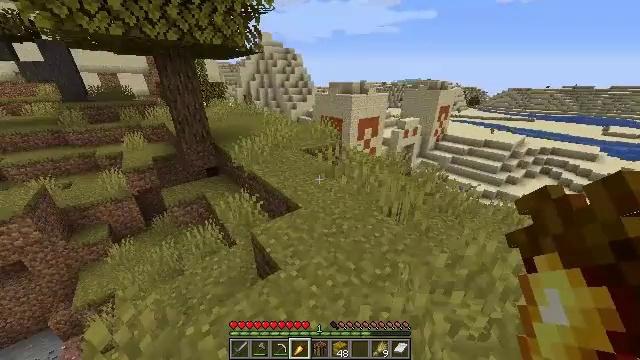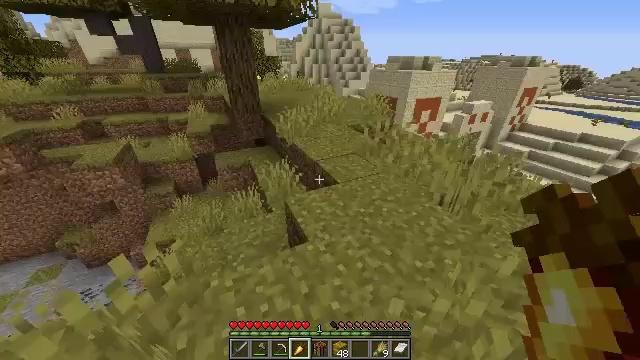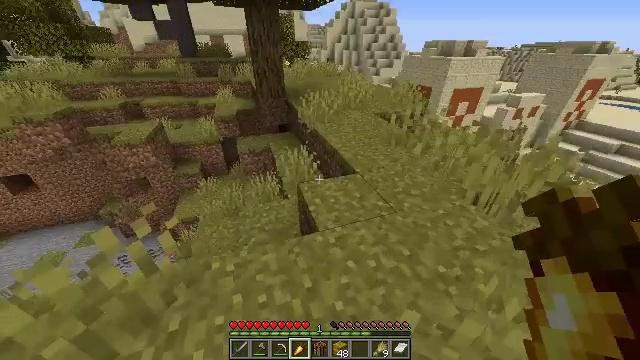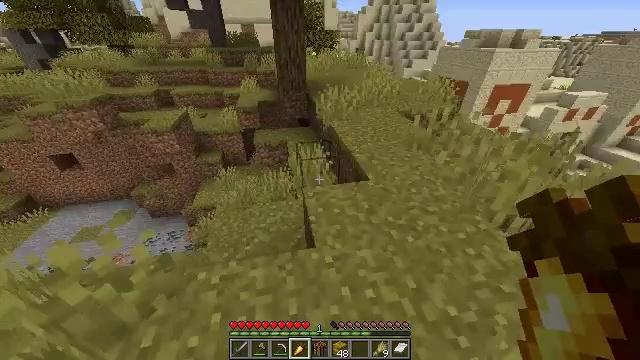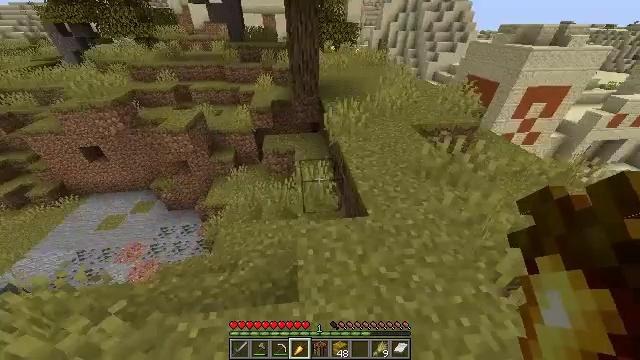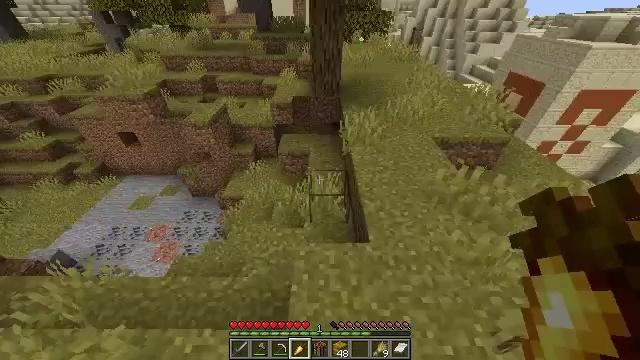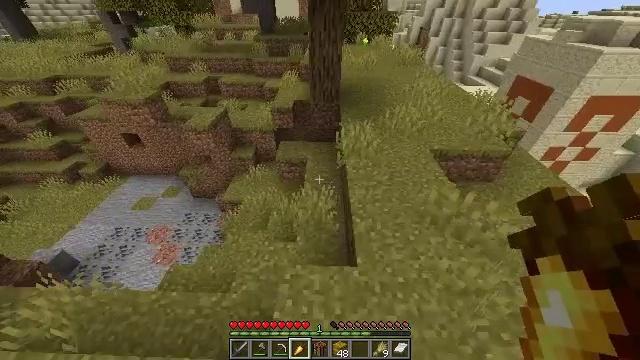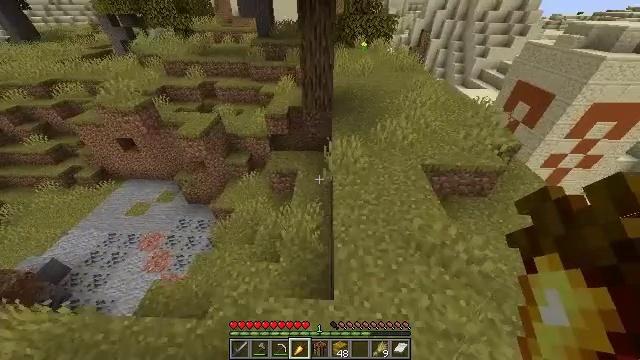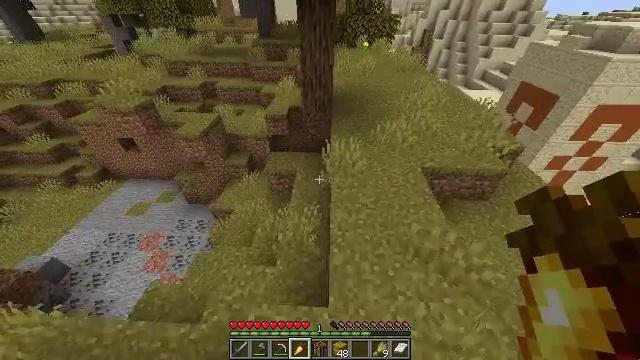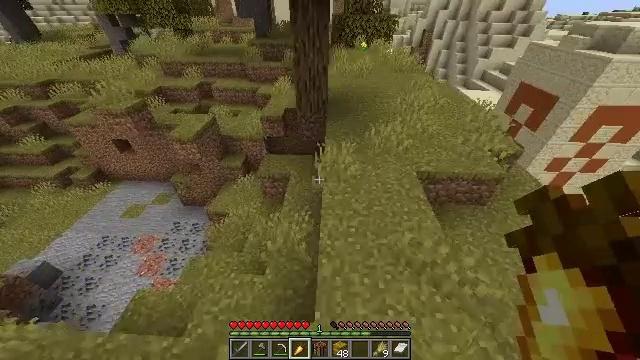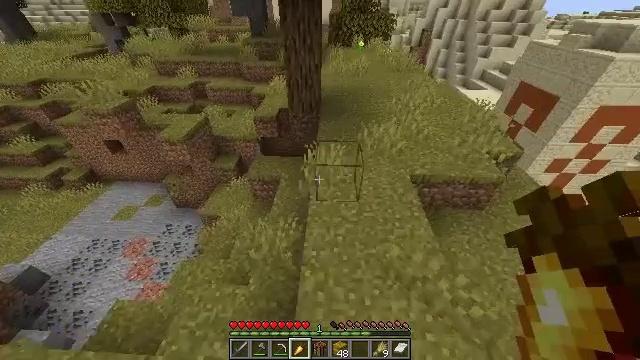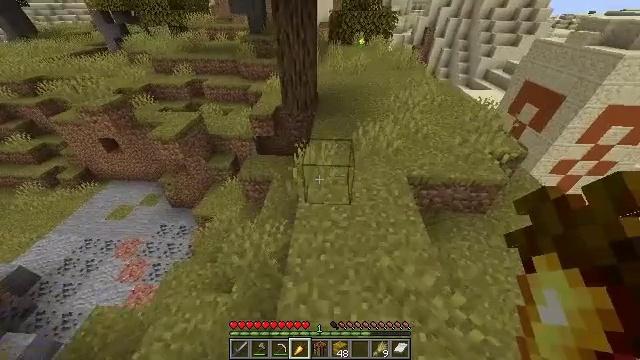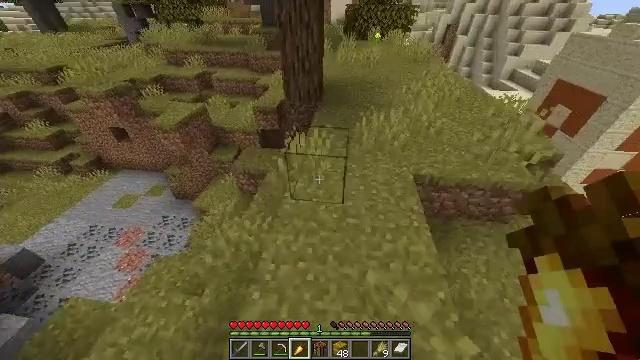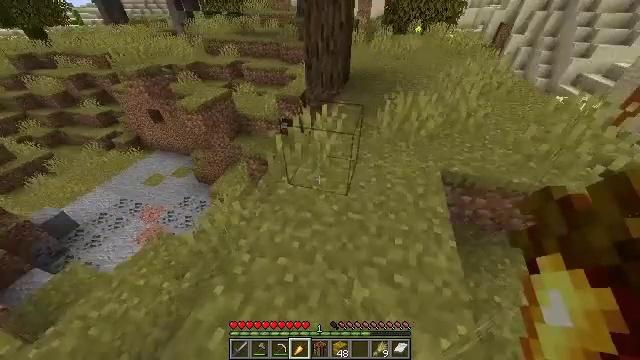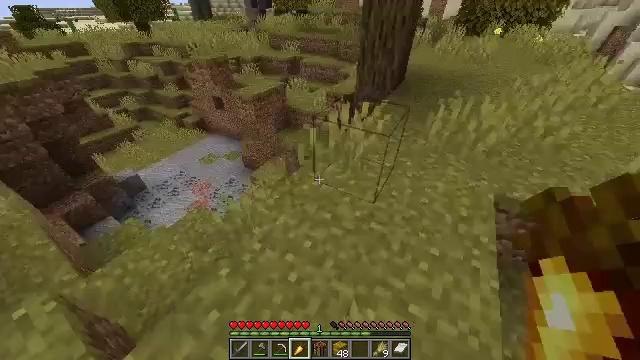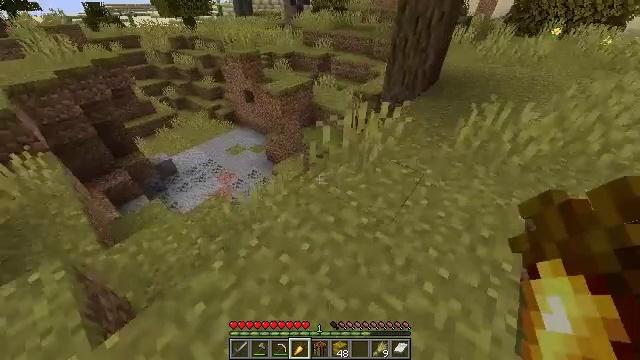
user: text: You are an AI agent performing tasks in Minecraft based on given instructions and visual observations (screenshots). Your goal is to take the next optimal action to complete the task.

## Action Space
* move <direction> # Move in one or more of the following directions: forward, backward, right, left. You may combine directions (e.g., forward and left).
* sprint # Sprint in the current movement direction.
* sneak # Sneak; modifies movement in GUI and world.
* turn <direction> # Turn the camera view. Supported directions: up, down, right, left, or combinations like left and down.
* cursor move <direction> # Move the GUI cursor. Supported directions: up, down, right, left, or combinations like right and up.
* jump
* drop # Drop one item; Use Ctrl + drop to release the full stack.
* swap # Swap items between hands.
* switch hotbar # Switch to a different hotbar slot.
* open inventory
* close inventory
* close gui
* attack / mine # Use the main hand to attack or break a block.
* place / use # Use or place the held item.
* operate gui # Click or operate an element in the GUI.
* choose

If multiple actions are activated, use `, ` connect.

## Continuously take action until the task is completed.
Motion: motion action
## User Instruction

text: Mine the orange terracotta block.
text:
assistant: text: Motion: move forward, turn left and down, jump
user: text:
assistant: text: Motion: move forward and move right, turn left and down, jump
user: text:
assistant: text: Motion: move forward and move right, turn left and down, jump
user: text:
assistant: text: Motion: move forward and move right, turn left and down, jump
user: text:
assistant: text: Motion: move forward and move right, turn left and down, jump
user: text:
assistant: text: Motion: move forward and move right, turn left, jump
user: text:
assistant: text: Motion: move forward and move right, jump
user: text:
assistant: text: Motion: move forward and move right, jump
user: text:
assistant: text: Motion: move forward and move right, jump
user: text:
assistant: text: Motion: move forward and move right, jump
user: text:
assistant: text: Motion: move forward and move right, jump
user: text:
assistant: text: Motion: move forward and move right, turn left, jump
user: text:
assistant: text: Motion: move forward, turn left, jump
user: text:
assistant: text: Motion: move forward, turn left
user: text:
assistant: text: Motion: move forward, turn left
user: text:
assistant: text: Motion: move forward, turn left
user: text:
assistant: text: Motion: move forward
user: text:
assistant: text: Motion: move forward
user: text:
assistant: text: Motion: move forward and move right
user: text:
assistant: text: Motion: move forward and move right
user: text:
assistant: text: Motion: move forward and move right, turn left
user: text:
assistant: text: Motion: move forward and move right, turn left
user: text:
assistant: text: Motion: move forward and move right, turn left
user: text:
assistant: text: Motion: turn left
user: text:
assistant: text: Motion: no_op
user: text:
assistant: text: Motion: turn left
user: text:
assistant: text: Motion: turn left
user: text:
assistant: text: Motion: turn left
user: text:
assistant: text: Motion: move forward, turn left
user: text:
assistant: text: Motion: move forward